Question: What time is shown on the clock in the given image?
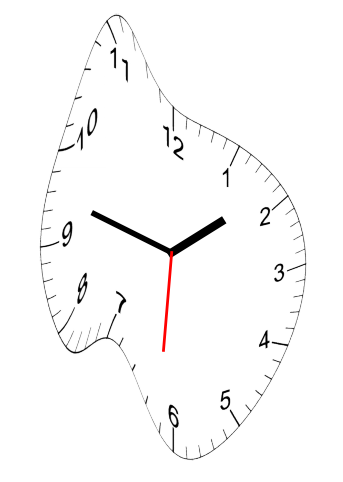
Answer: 01:47:31